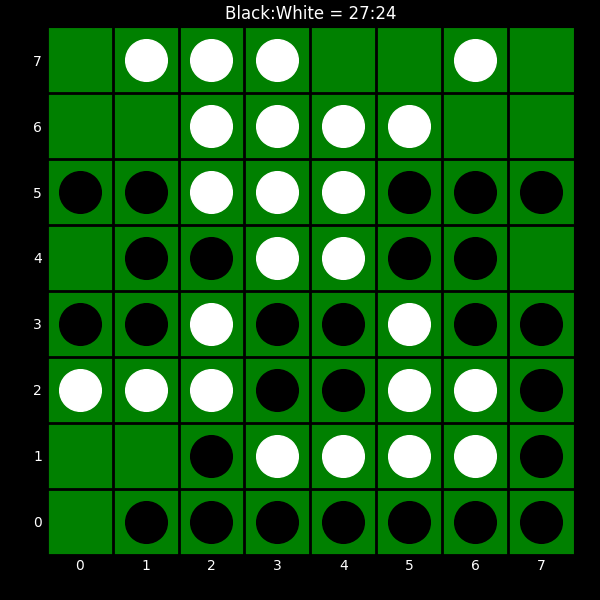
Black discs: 27
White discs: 24